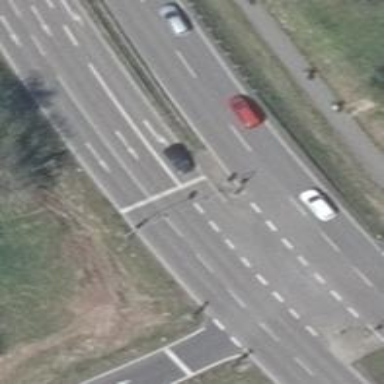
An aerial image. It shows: Road with traffic signals.